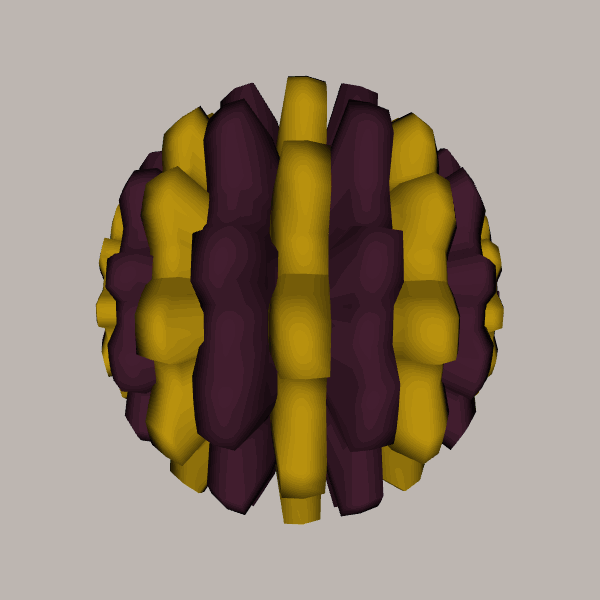
Background: light